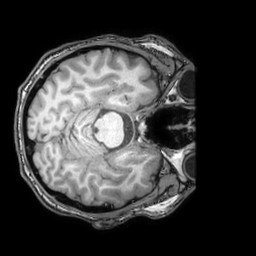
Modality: T1w
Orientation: axial
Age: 23
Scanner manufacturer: philips
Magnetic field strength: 3 T
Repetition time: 0.007 s
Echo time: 0.003501 s